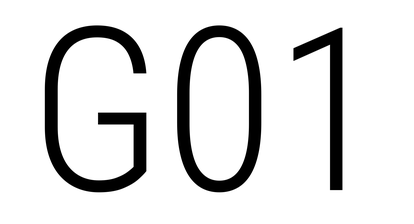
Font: Roboto_Condensed_Light